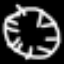
Label: clock